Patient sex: M
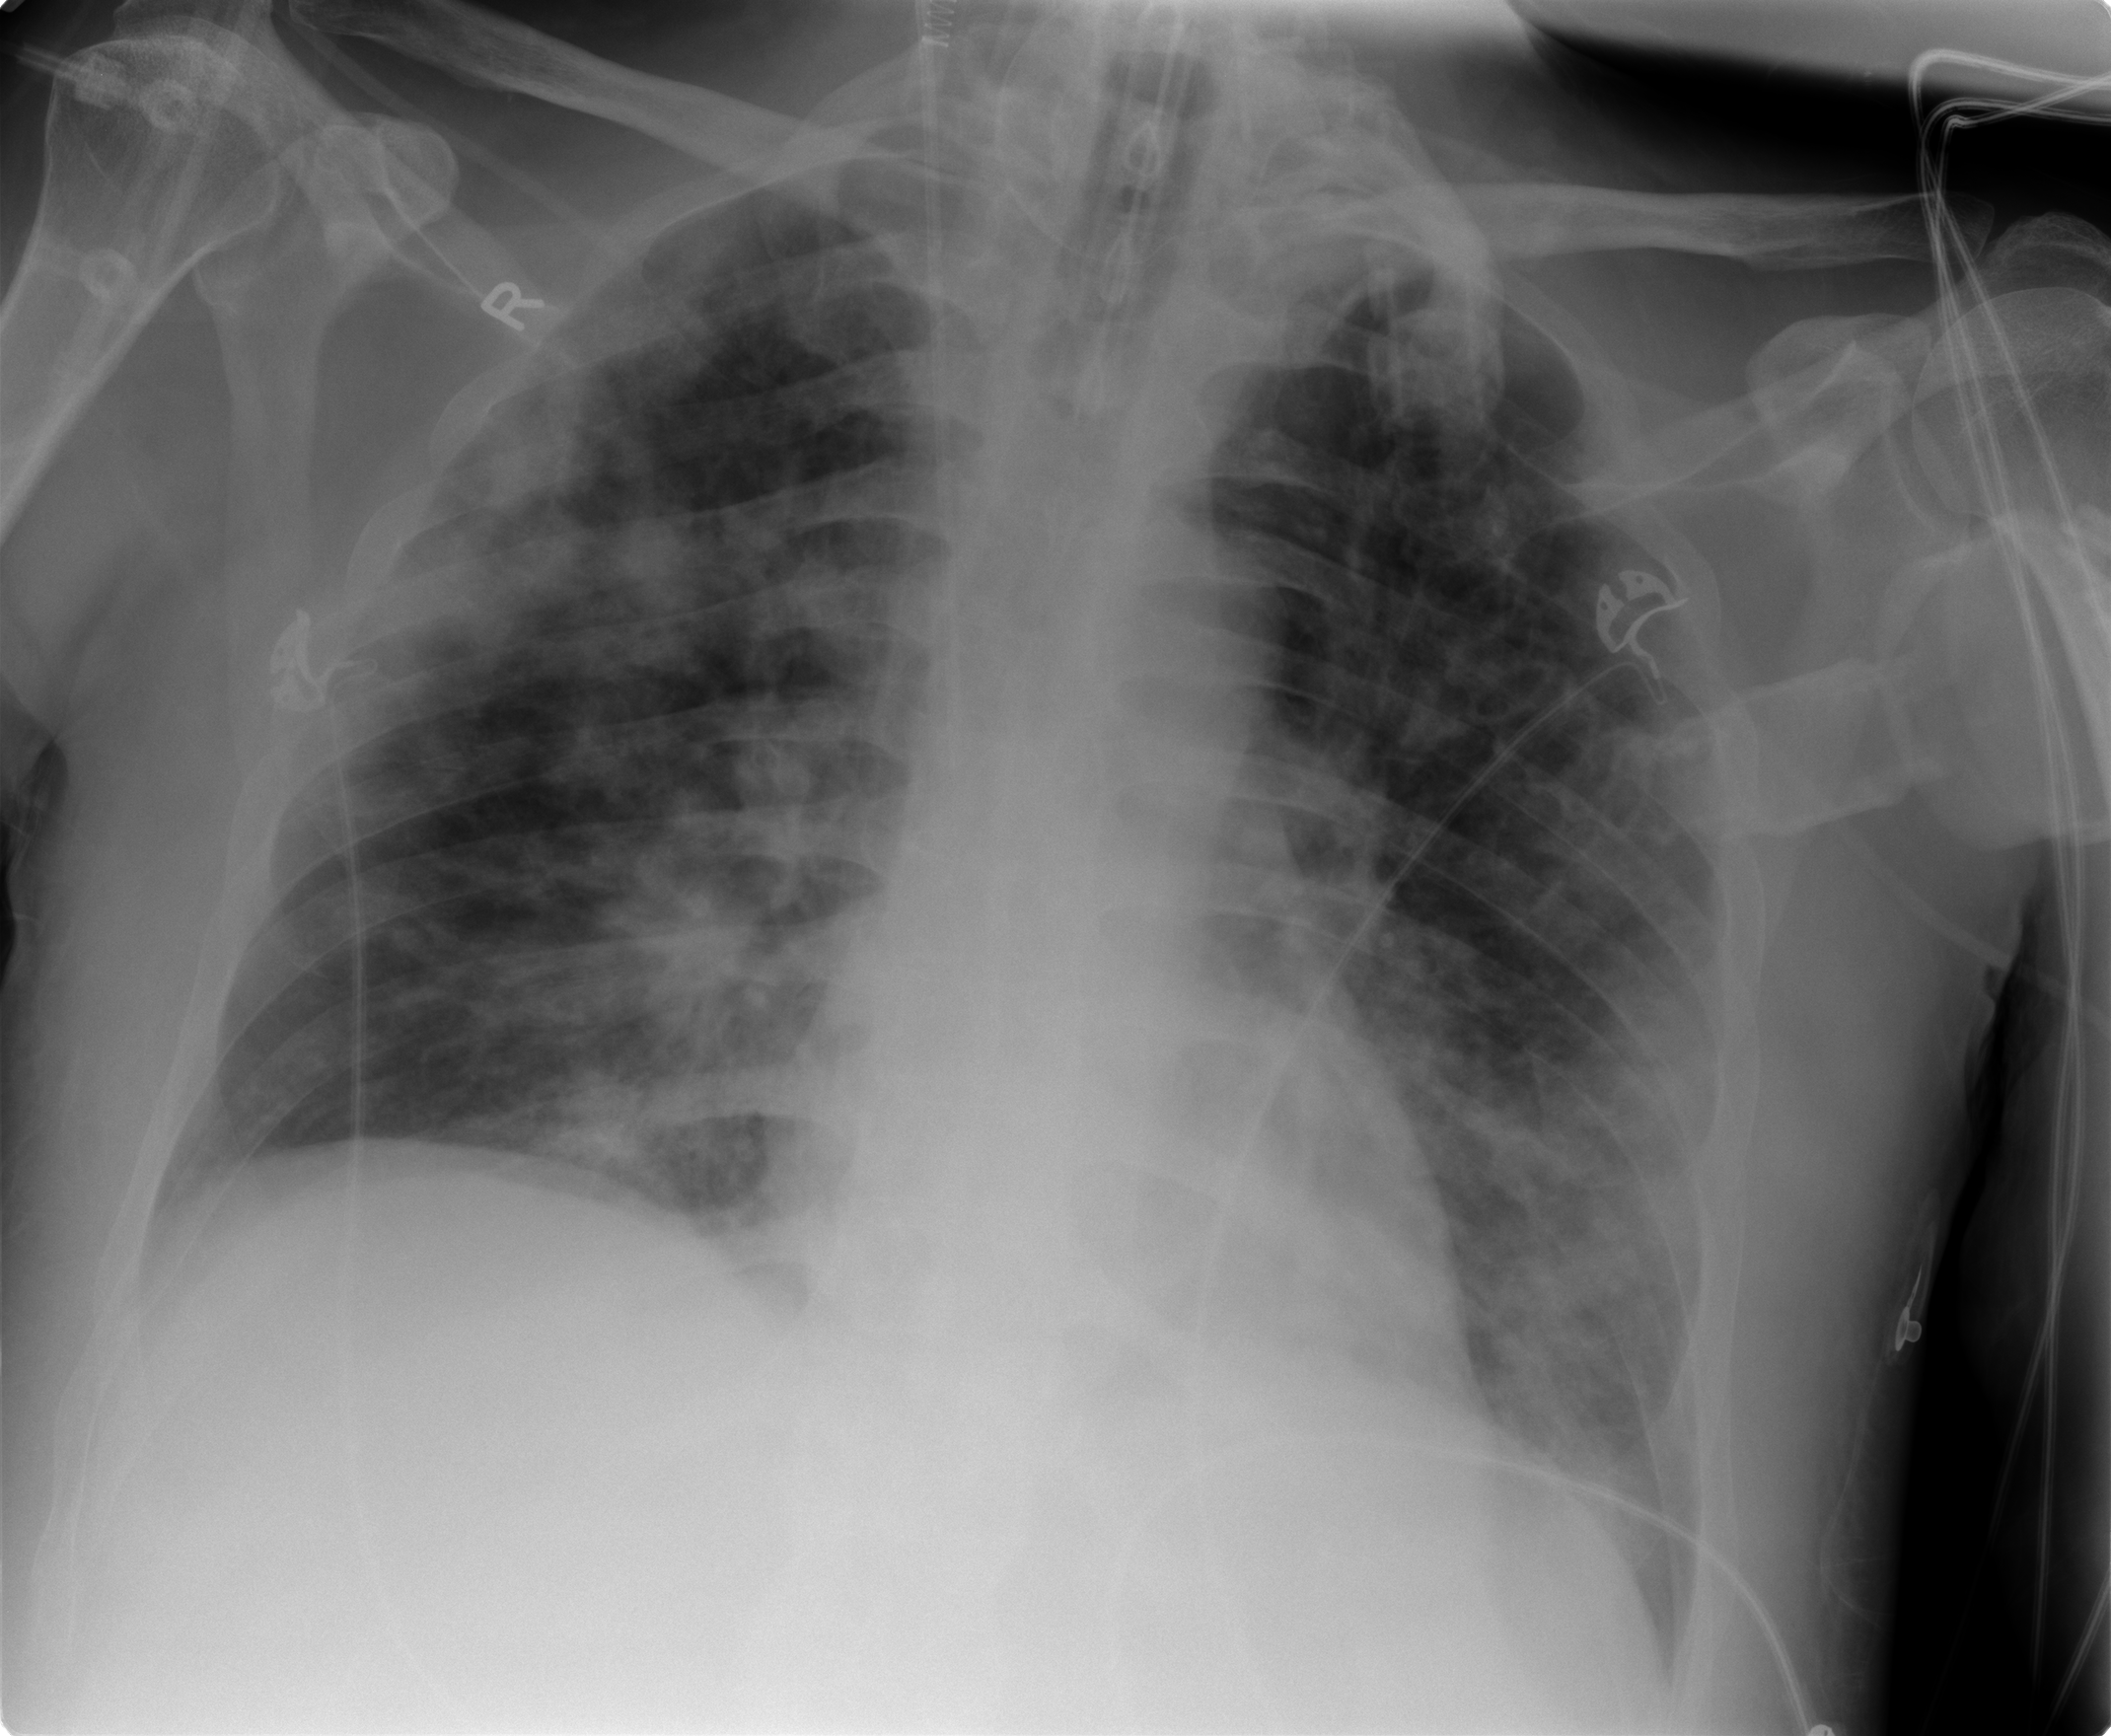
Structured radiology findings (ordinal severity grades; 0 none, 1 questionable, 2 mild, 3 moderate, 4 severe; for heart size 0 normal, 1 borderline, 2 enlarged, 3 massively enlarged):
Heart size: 0
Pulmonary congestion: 1
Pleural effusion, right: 2
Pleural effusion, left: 2
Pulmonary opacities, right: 3
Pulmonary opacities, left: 3
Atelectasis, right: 2
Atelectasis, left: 2